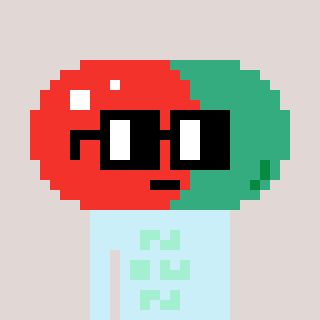
a pixel art character with square black glasses, a pill-shaped head and a cold-colored body on a warm background